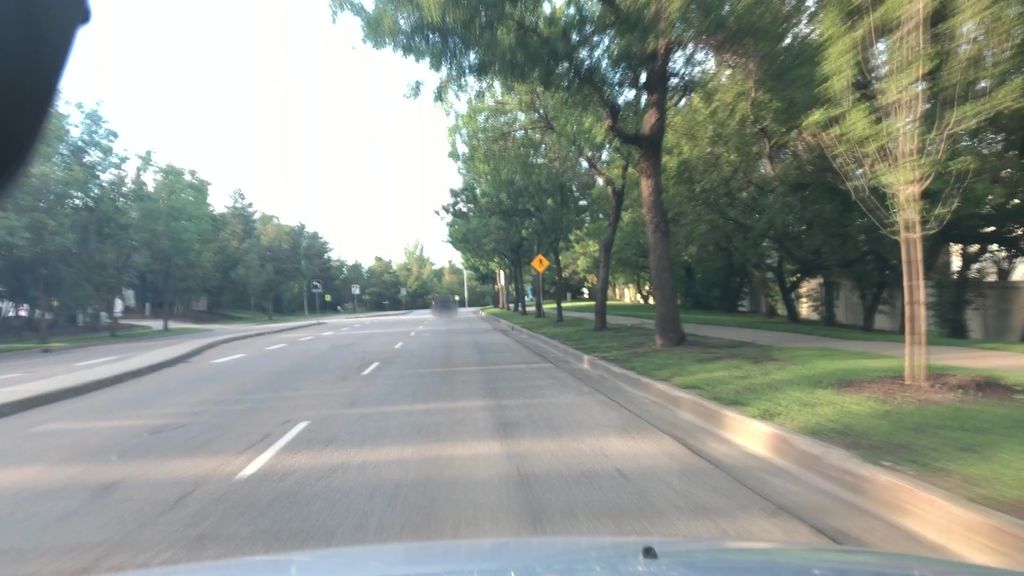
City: edmonton